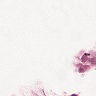
Metastatic tissue present: yes